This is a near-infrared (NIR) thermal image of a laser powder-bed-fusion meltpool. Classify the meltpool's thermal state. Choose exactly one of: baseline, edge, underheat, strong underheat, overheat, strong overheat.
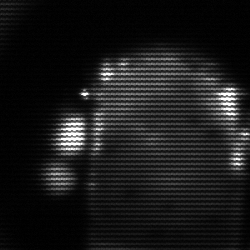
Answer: baseline